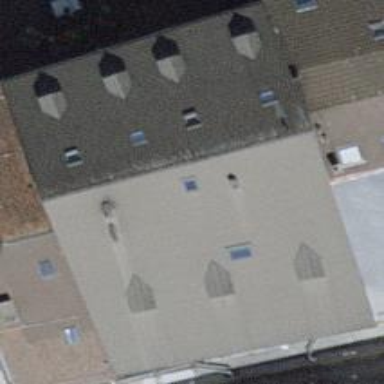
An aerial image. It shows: Apartments building with gabled roof that is oriented across.